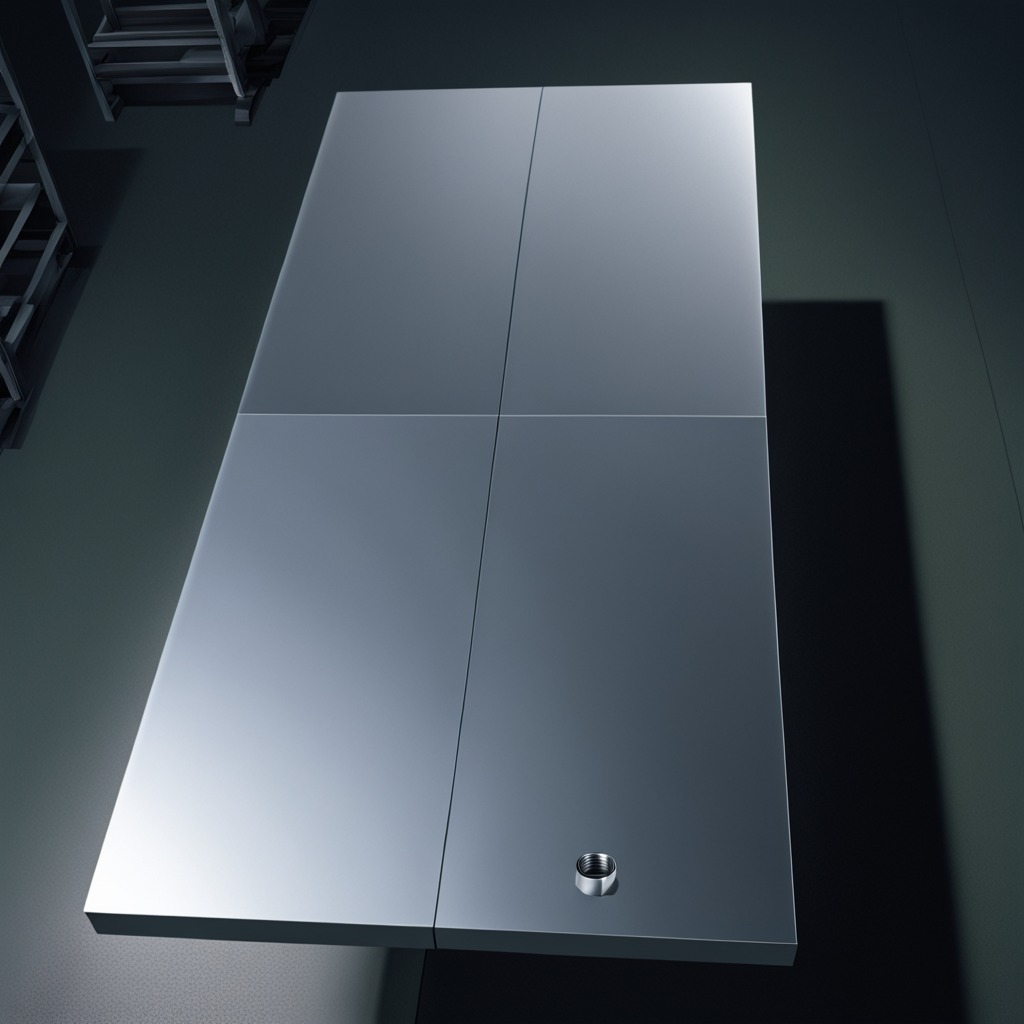
A metal nut is lying on a clean empty table in the evening.